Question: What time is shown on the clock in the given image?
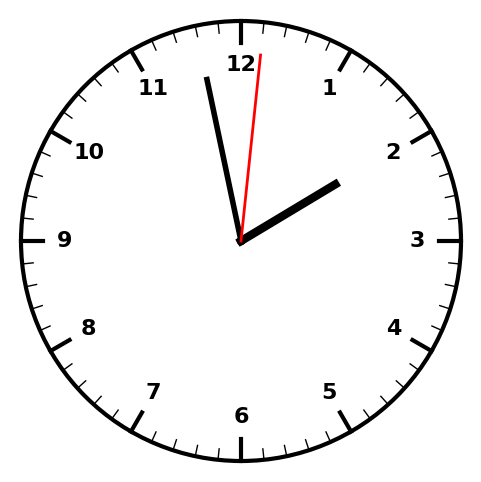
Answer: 01:58:01